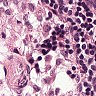
Metastatic tissue present: no